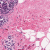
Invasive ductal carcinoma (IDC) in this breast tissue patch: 0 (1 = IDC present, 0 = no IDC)